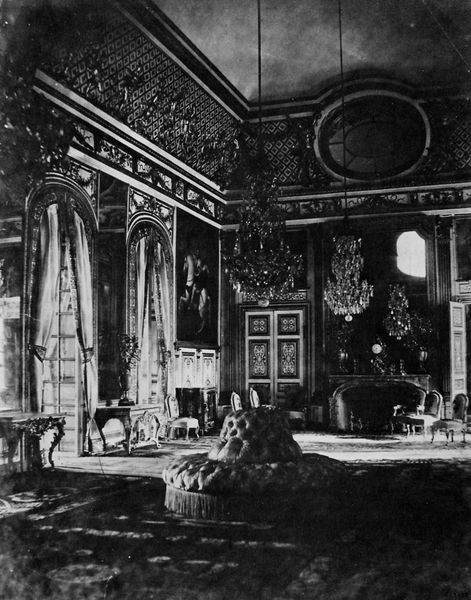
Titel: Spielsaal im Schloss Versailles
Künstler: Andrè Adolphe Eugené Disdéri
Standort: Paris
Institution: Bibliothèque Nationale.
Schlagwörter: dunkel, gemälde, schatten, weiß, fenster, frankreich, frau, grau, hell, lampe, lampen, licht, raum, schmuck, schwarz, stuhl, stühle, tisch, tische, tür, zimmer, gebäude, schloss, malerei, ornament, teppich, alt, wand, architektur, barock, samt, bild, innenraum, möbel, spiegel, vorhang, boden, interieur, reich, sessel, stoff, adel, decke, innen, leuchte, tanzen, rokoko, schön, seide, kamin, ofen, oval, pferd, reiter, rund, kommode, schrank, sofa, wohnzimmer, düster, sitz, sitze, bogen, türen, bank, saal, könig, gardinen, polster, salon, tapete, vorhänge, dekor, ornamente, verzierung, wandmalerei, uhr, tischchen, flügeltür, kronleuchter, leuchter, lüster, stuck, dece, teppiche, edel, gemach, foto, fotografie, photographie, medaillon, münchen, palast, palazzo, sitzecke, schwarz-weiß, stich, bürgertum, pracht, photo, verziert, fries, villa, biedermeier, hubi, üppig, walmdach, dunkle, leder, mobiliar, halbdunkel, einrichtung, voute, empire, prunk, emblem, bemalung, fotographie, aufnahme, sitzpolster, palais, versailles, fried, prachtvoll, ausstattung, ballsaal, luster, prächtig, luxus, gemächer, deckenfresko, kristalllüster, konsoltisch, überladen, berühmt, kaminuhr, schwar weiß, beistelltische, gardienen, barck, lronleuchter, luser, mieses bild, scheiß, kristallluster, rundsofa, 19. jahrhundert, königszimmer, glasleuchter, prunkräume, schn, modernes sitzmöbel